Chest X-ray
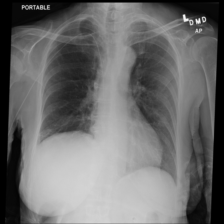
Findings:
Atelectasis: positive
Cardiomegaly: negative
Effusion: negative
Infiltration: negative
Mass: negative
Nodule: negative
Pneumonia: negative
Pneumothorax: negative
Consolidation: negative
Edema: negative
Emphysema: negative
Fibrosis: negative
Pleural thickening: negative
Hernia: negative